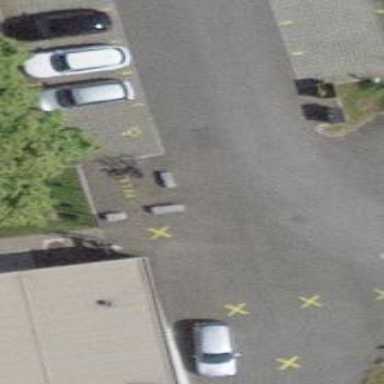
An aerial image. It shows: Bicycle parking area.